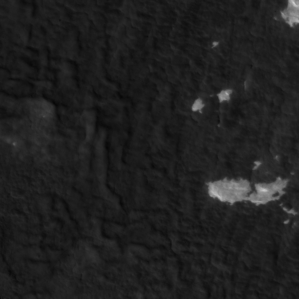
Label: non_frost